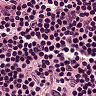
Metastatic tissue present: no